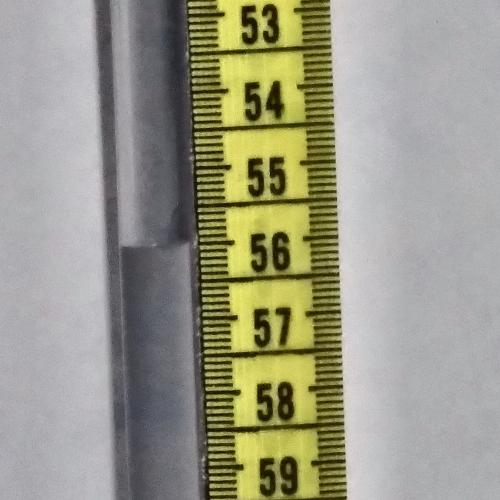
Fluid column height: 56.0 cm